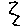
Label: zigzag